Field crop: maize
Growth stage: 2
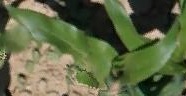
Species: maize